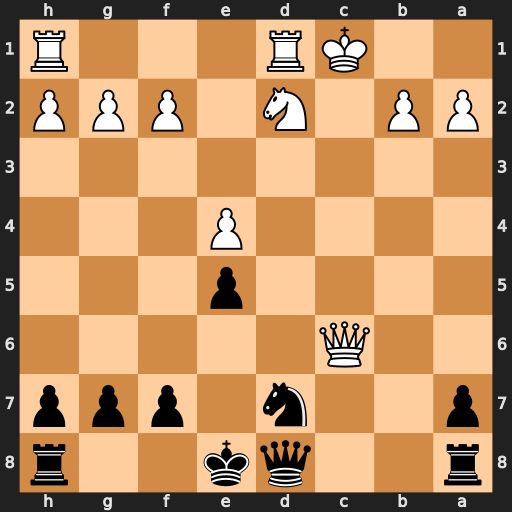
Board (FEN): r2qk2r/p2n1ppp/2Q5/4p3/4P3/8/PP1N1PPP/2KR3R
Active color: b
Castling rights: kq
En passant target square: -
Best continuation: Rc8 Qxc8 Qxc8+